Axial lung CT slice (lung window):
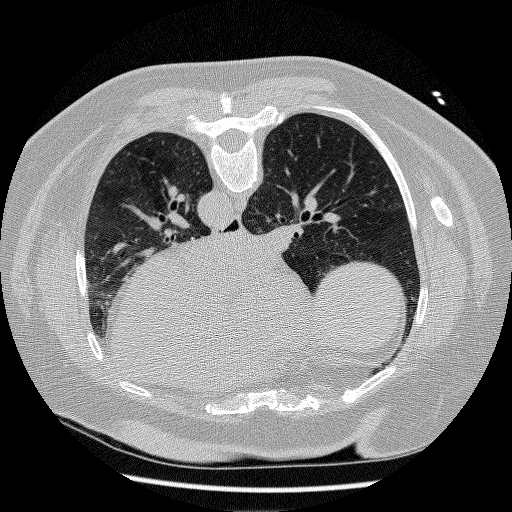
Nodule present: no